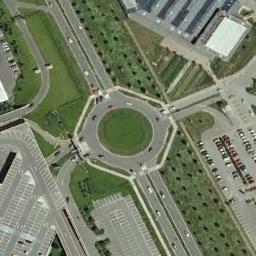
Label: roundabout